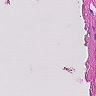
Metastatic tissue present: no